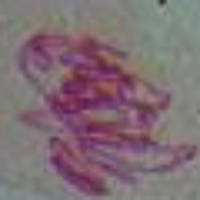
Label: metaphase